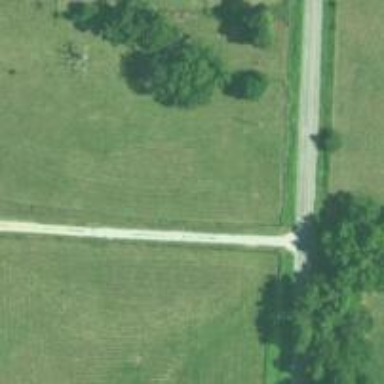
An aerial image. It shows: Driveway leading to service road.